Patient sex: M
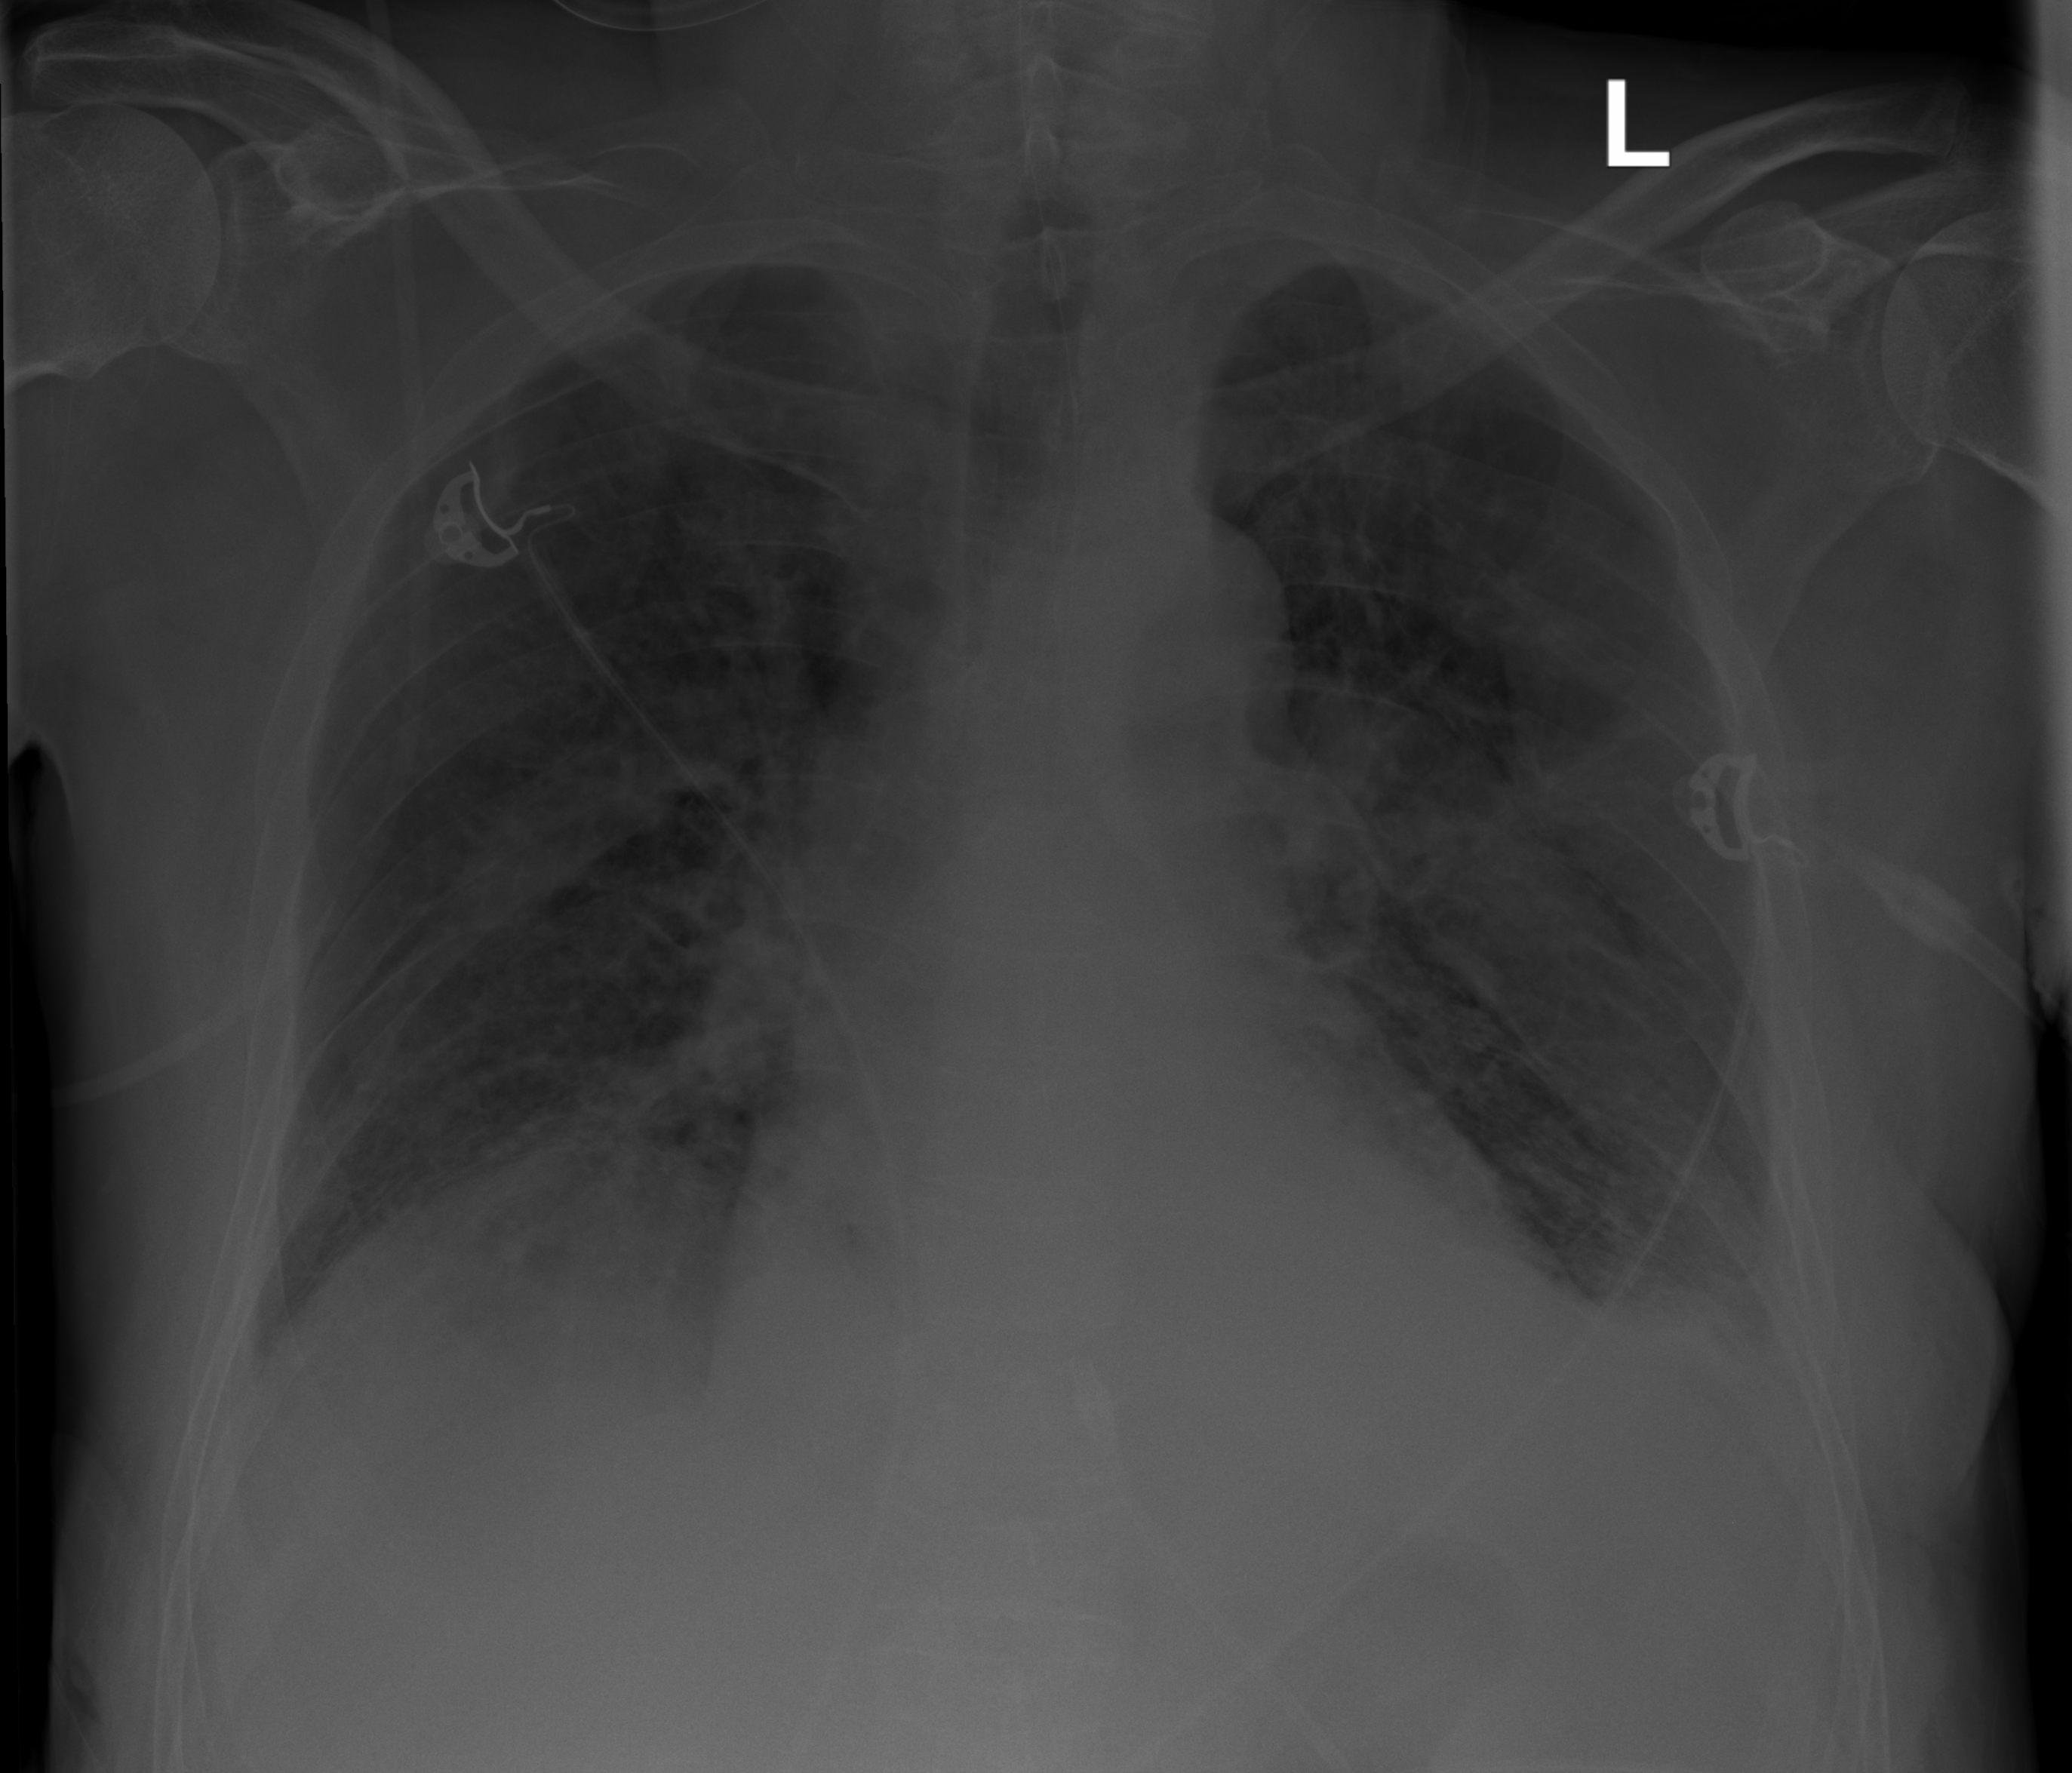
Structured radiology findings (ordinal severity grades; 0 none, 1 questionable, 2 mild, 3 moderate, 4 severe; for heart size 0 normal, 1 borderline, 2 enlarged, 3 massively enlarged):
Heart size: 0
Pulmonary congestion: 1
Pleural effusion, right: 2
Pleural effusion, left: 3
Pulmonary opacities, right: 1
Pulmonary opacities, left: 1
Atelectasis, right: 2
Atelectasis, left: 2